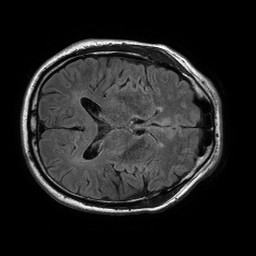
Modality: FLAIR
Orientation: axial
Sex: male
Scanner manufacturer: philips
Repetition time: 11 s
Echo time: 0.125 s